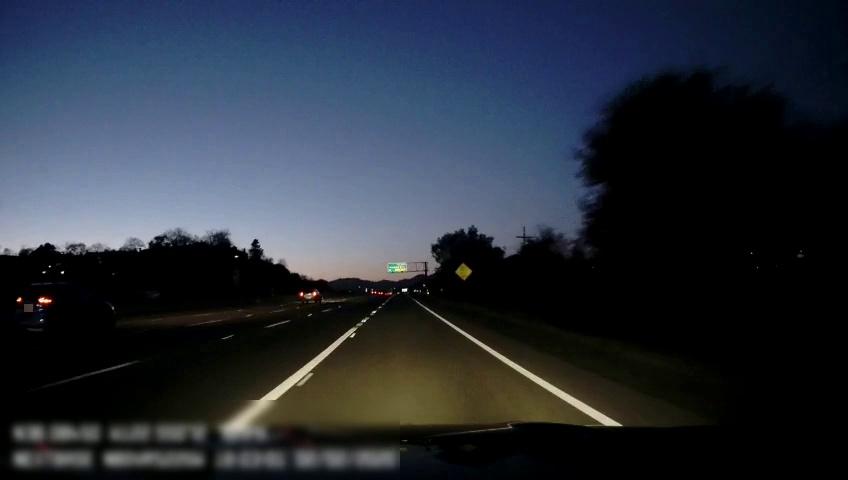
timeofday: Dusk/Dawn/Twilight
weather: Other
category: Drivable Space
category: Vehicles | SUV
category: Vehicles | SUV
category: Lanes | Alternate Lane
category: Lanes | Alternate Lane
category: Lanes | Alternate Lane
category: Lanes | Alternate Lane
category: Lanes | Alternate Lane
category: Traffic | Signs
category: Traffic | Signs